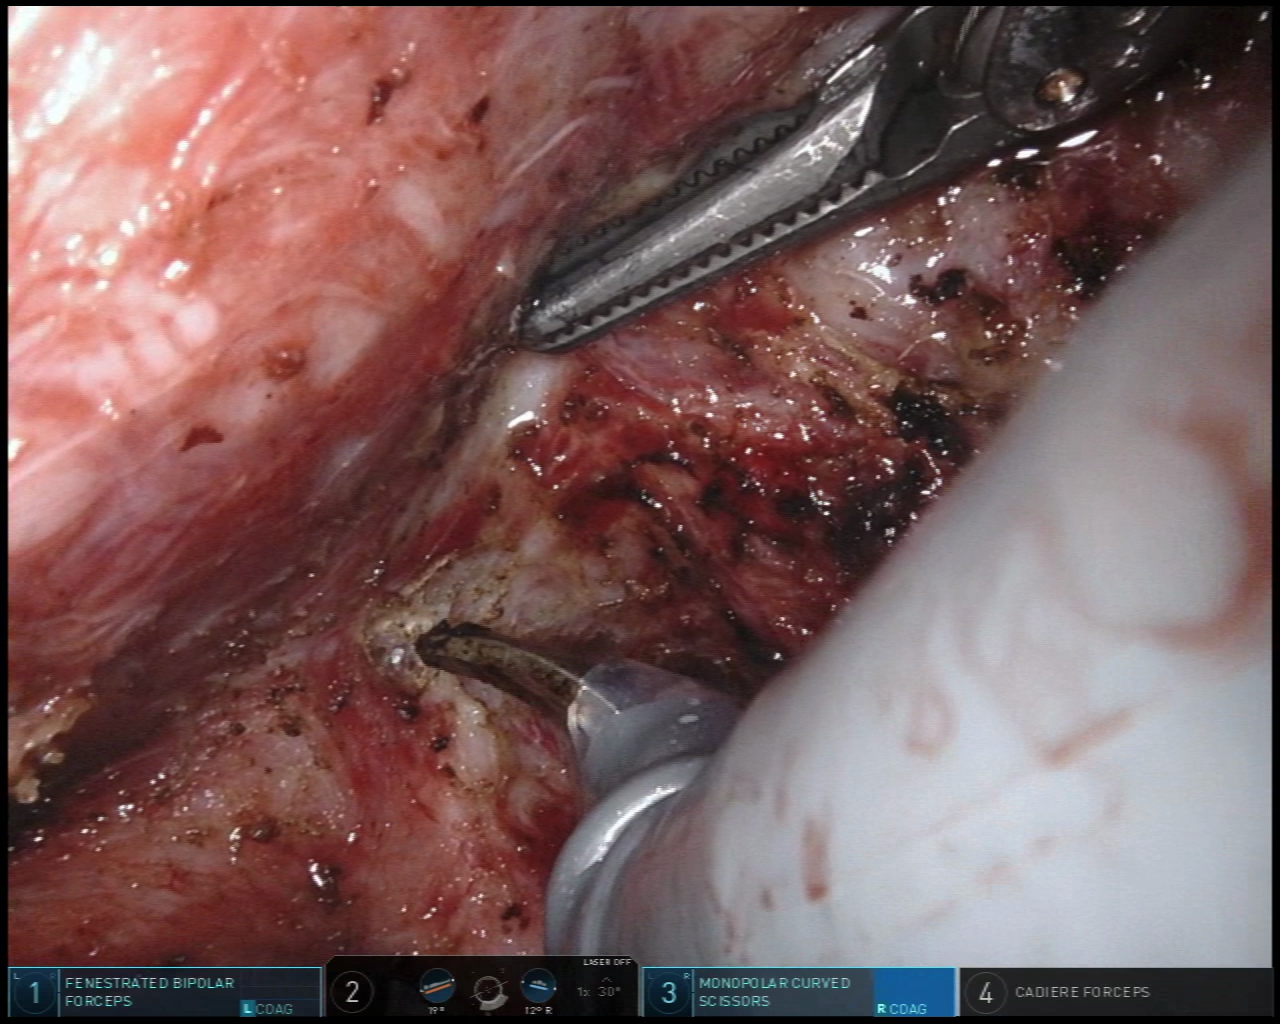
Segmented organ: vesicular_glands
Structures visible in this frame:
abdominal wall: no
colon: no
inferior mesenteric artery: no
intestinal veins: no
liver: no
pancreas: no
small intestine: no
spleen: no
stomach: no
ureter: no
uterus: no
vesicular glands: yes